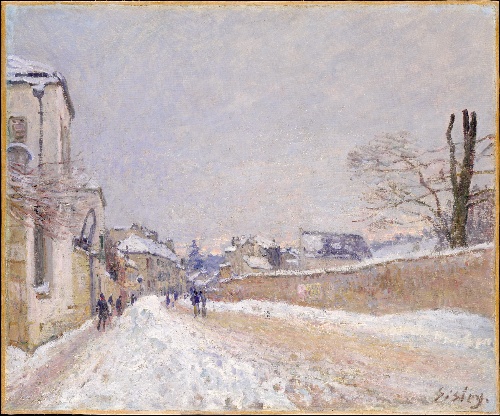
Title: Rue Eugène Moussoir at Moret: Winter
Artist: Alfred Sisley
Artist bio: British, Paris 1839–1899 Moret-sur-Loing
Date: 1891
Object type: Painting
Classification: Paintings
Medium: Oil on canvas
Dimensions: 18 3/8 x 22 1/4 in. (46.7 x 56.5 cm)
Department: European Paintings
Credit line: Bequest of Ralph Friedman, 1992
Accession year: 1992
Repository: Metropolitan Museum of Art, New York, NY
Tags: Streets|Winter|Snow